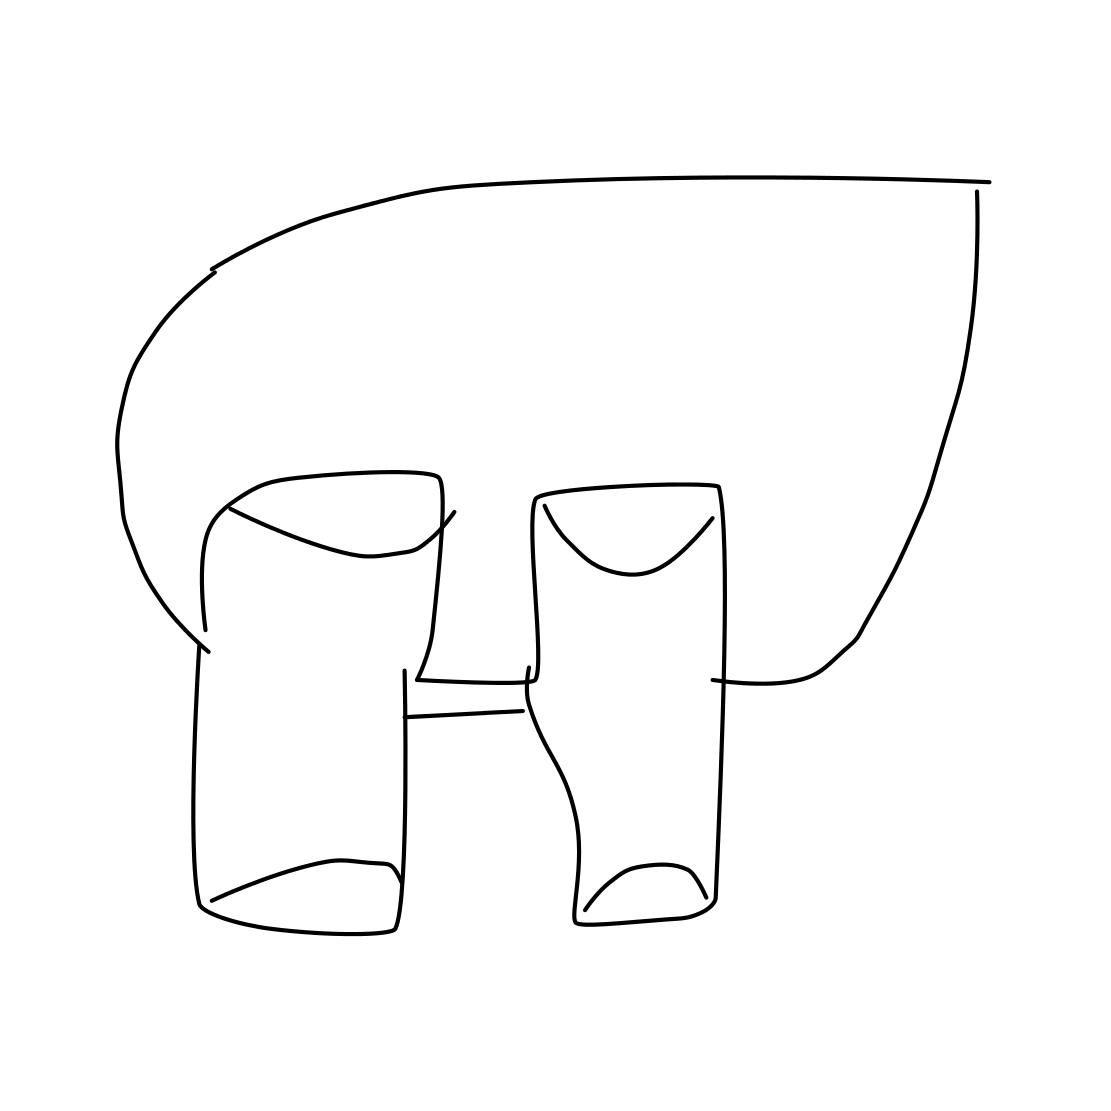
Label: binoculars